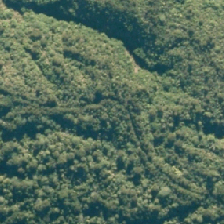
Land cover: manuka_kanuka